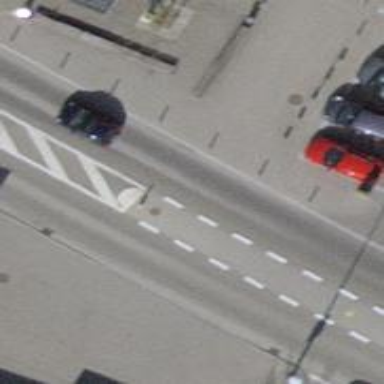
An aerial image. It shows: Unmarked crossing with pedestrian island.